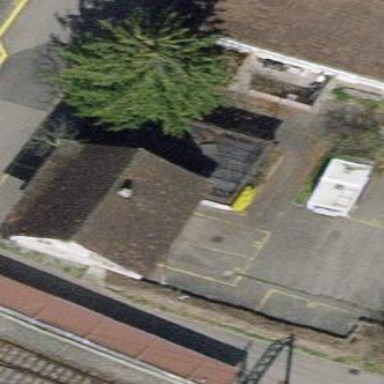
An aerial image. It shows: Building with gabled grey roof.